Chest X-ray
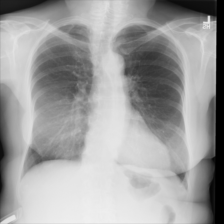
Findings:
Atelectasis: negative
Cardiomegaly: negative
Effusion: negative
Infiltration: negative
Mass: negative
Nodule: negative
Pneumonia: negative
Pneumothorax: negative
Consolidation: negative
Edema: negative
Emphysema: negative
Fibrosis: negative
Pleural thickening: negative
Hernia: negative